Question: I have a stock table that figure outs my stock list distributed on our company stores storages and on main storage. Now I want to analyze that if I have critical stock at any store (that means less then 5 items) and enough resource in main storage I have to ship item to that stores with a query. I have another subject that I may add new item to main storage, so my query must remind me to sent at least 5 pieces to each store. Also if I opened a new store (I will insert a new row with NULL model, NULL stock to that table) it must list me the needed stock for first day.
Thanks.
(By the way I want to do that in SQL Server 2014 for a personal development not production. I haven't coded any program for last 12 years).

Sorry guys if i couldnt explained my question well. I updated my referance table like that : dbo.stock
<URL>
And query output like that :
<URL>
So - I want to check if all stores have company production in their storage,
And if company opened a new store , i have to find it and have to ship 5 pieces from all products to it.
Thanks.
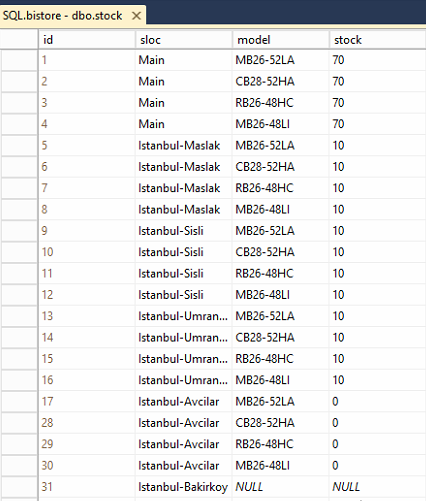
Answer: List of critical model per store and main resources in stock if any or cero
'''
select a.sloc, a.model, a.stock critical, isnull(b.stock,0) 'Main Resources'
from stock a left join stock b on a.model=b.model and b.sloc='Main'
where a.stock<5
'''
For the last part of your request, I'm not sure what is needed for a new opened store.
This procedure does at least what you need, is not optimal, but you can work it up later.
'''
begin transaction
declare @initialStock int=5
declare @stockDecrease int=0
insert into stock (sloc, model, stock)
select (select a.sloc
from stock a
where a.stock is null) n, m.model, @initialStock
from stock m where m.sloc='Main'
set @stockDecrease= @@ROWCOUNT/4*@initialStock
delete stock where stock is null
update stock
set stock=stock-@stockDecrease
where sloc='Main'
if exists (select 1 from stock where stock<0 and sloc='Main')
rollback
else
commit
'''